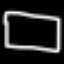
Label: square